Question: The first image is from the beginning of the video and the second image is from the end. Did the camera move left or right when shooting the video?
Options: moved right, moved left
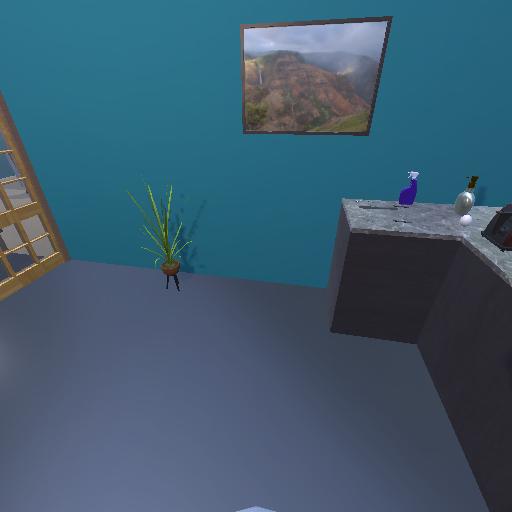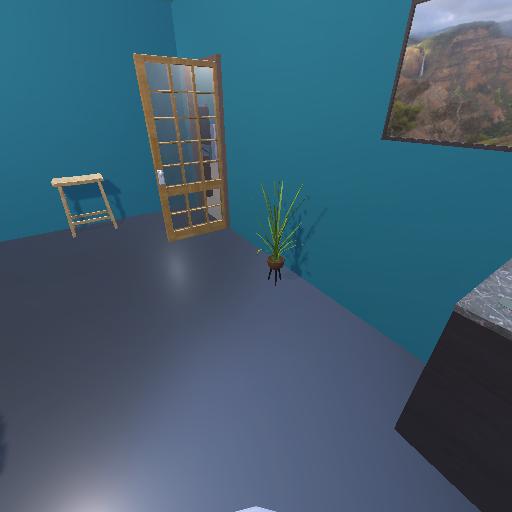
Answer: moved right